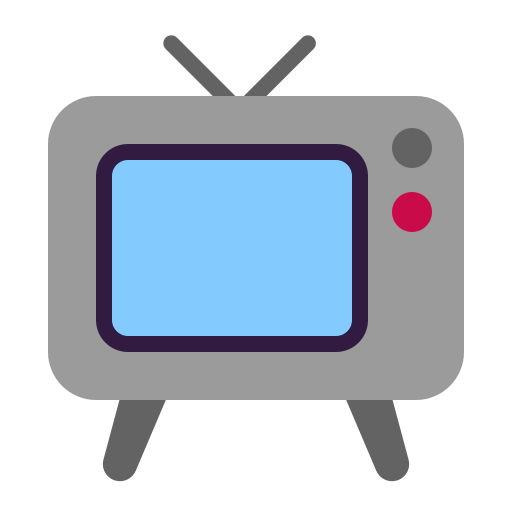
television flat